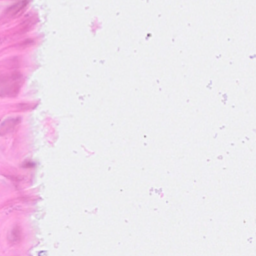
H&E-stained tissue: Breast